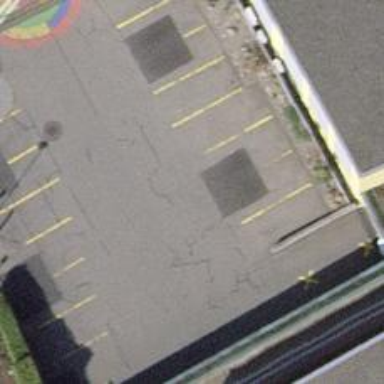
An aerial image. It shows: Street-side parking area.